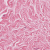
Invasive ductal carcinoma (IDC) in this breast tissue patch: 0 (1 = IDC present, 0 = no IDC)